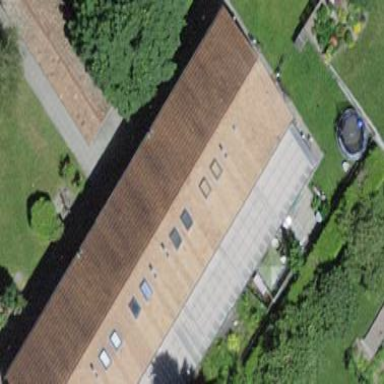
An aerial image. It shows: Terrace building.